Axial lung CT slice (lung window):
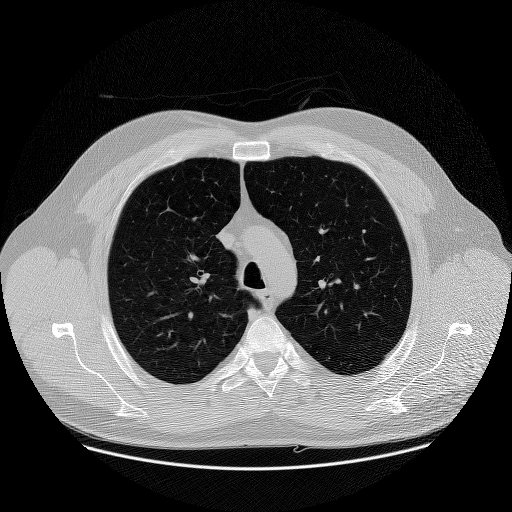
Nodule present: no